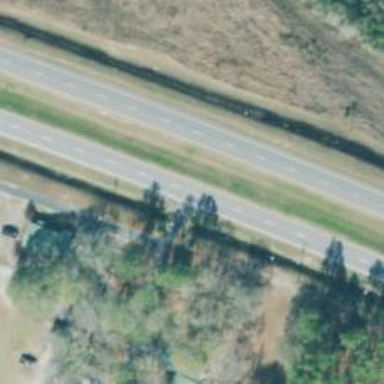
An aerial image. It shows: Asphalt trunk highway.